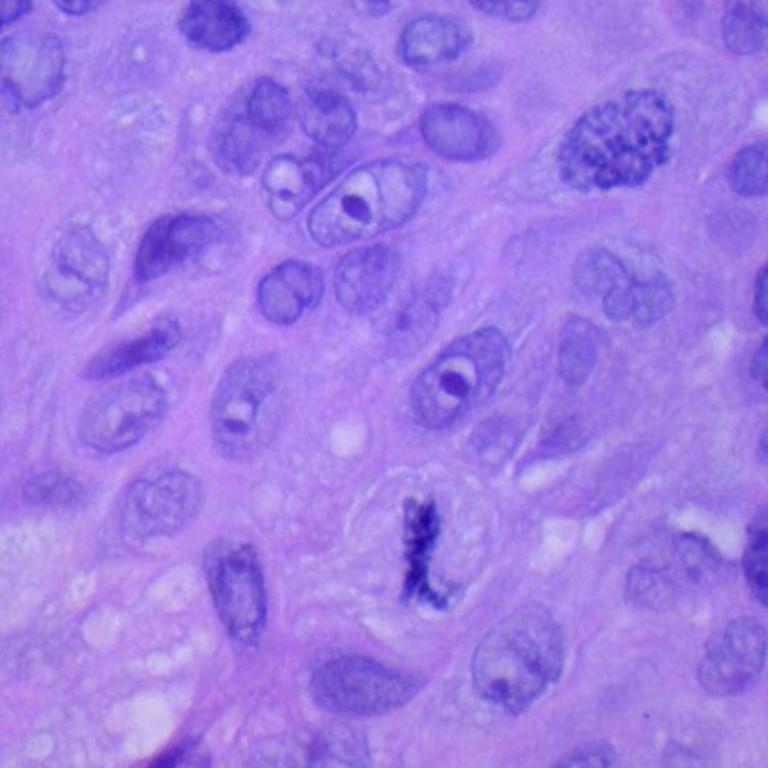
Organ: lung
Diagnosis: squamous carcinomas